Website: macys
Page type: delivery-shipping
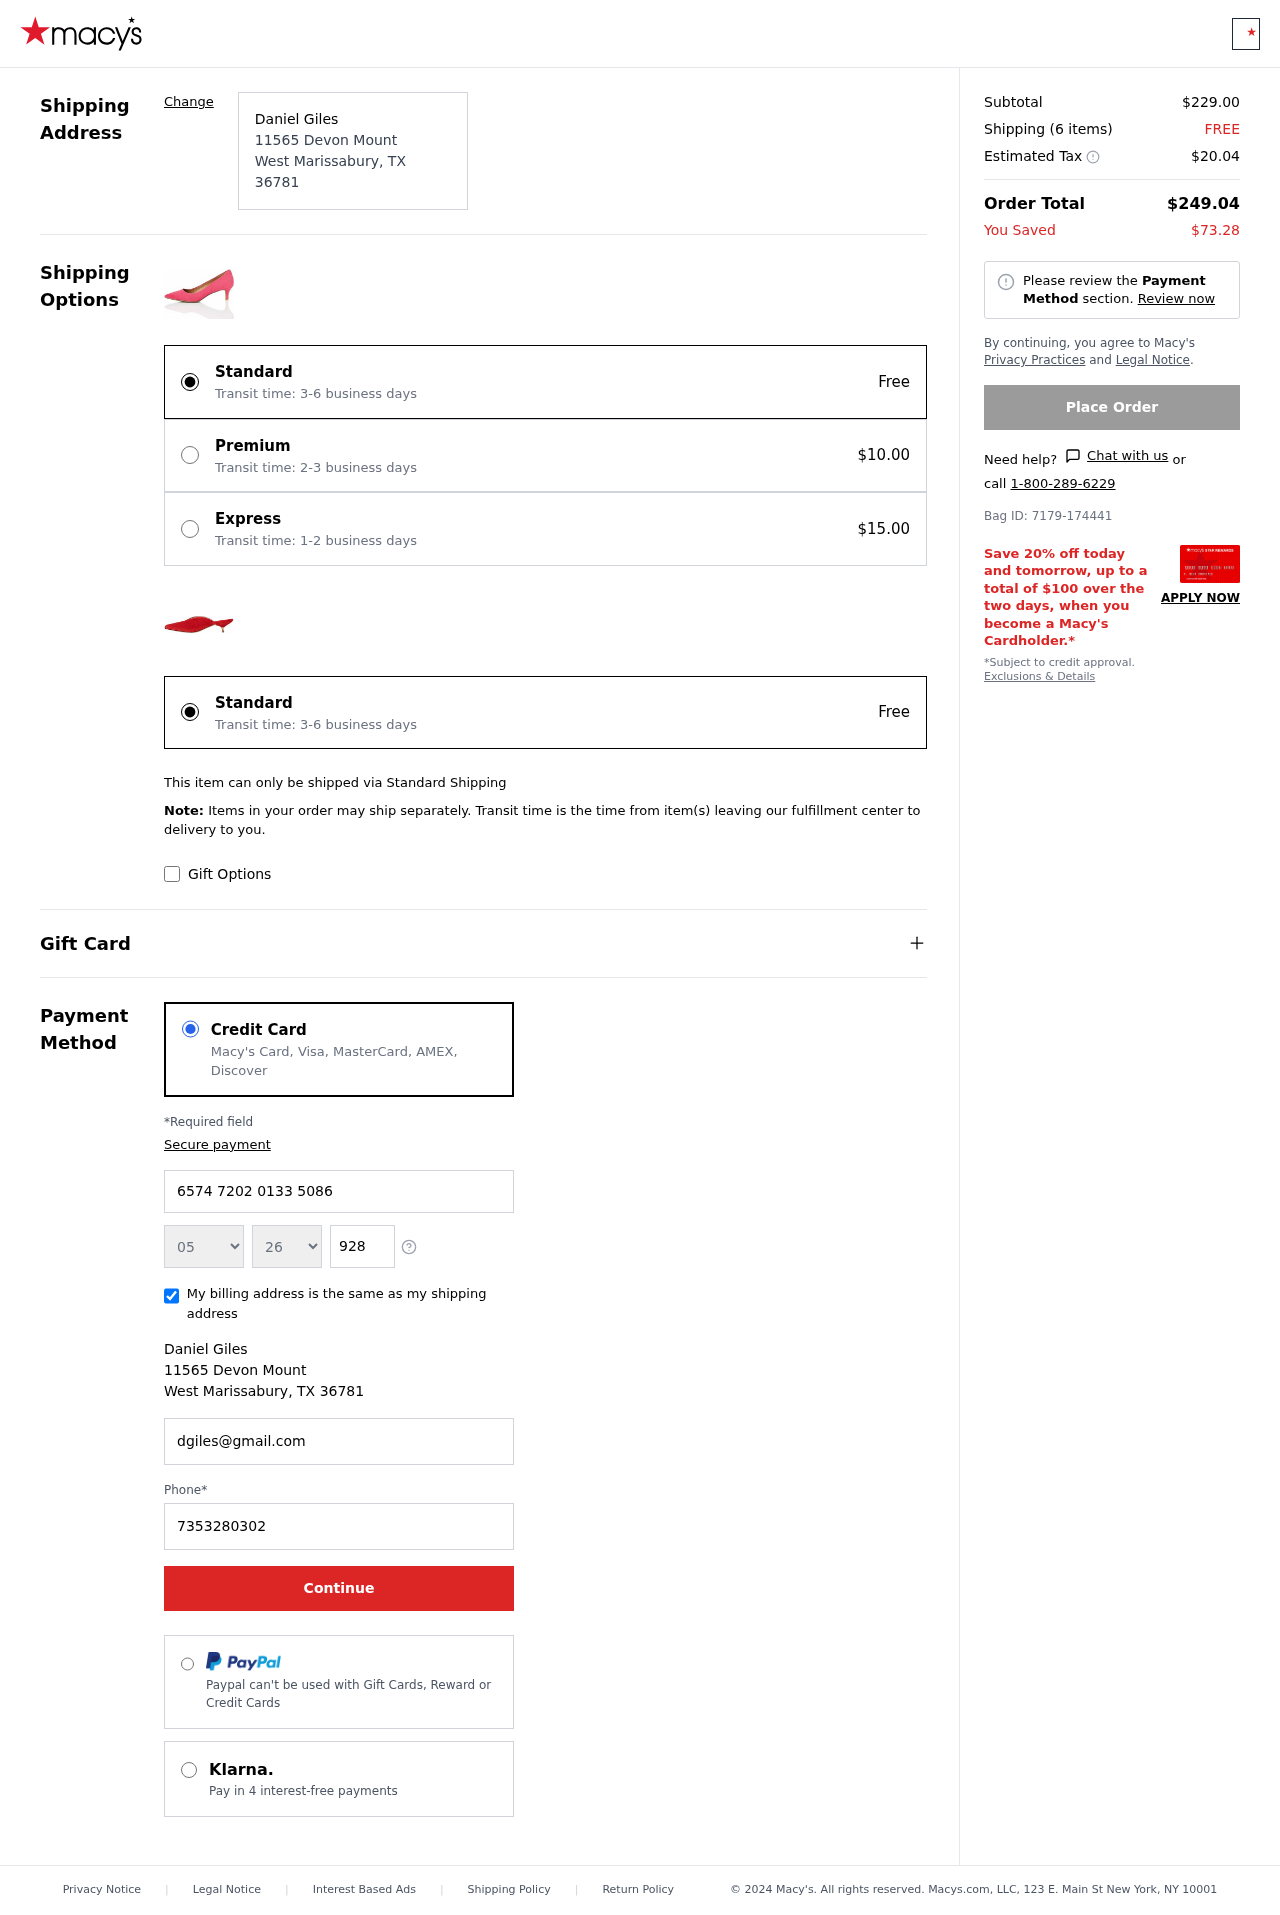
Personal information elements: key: PII_CARD_EXPIRY_MONTH
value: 05
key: PII_CARD_EXPIRY_YEAR
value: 26
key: PII_CITY
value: West Marissabury
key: PII_CITY_STATE_ZIP
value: West Marissabury, TX 36781
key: PII_FULLNAME
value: Daniel Giles
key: PII_POSTCODE
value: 36781
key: PII_STATE_ABBR
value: TX
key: PII_STREET
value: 11565 Devon Mount
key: PII_CARD_NUMBER
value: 6574 7202 0133 5086
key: PII_CARD_CVV
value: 928
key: PII_EMAIL
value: dgiles@gmail.com
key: PII_PHONE
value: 7353280302
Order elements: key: ORDER_SUBTOTAL
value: $229.00
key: ORDER_NUM_ITEMS
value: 6
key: ORDER_SHIPPING_COST
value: FREE
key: ORDER_TAX
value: $20.04
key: ORDER_TOTAL
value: $249.04
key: ORDER_SAVINGS
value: $73.28
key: ORDER_BAG_ID
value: Bag ID: 7179-174441